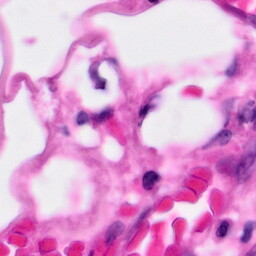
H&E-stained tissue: Pancreatic